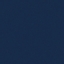
Land use / land cover class: SeaLake